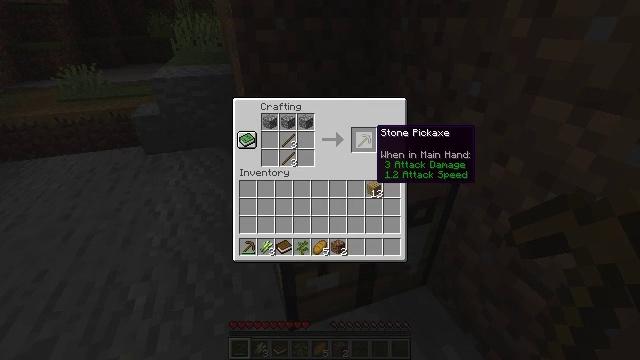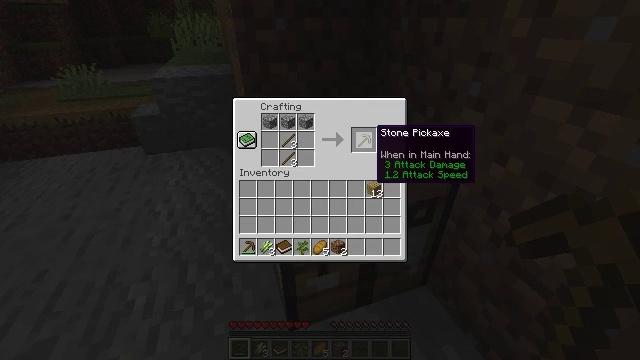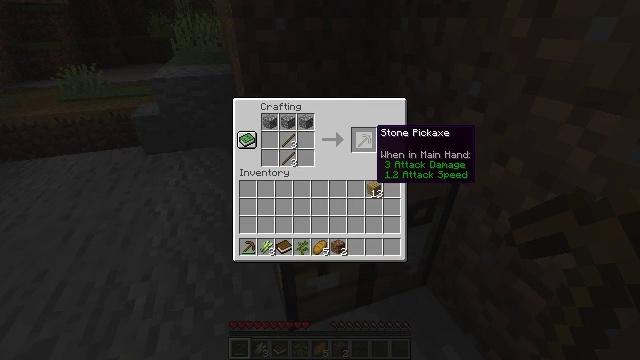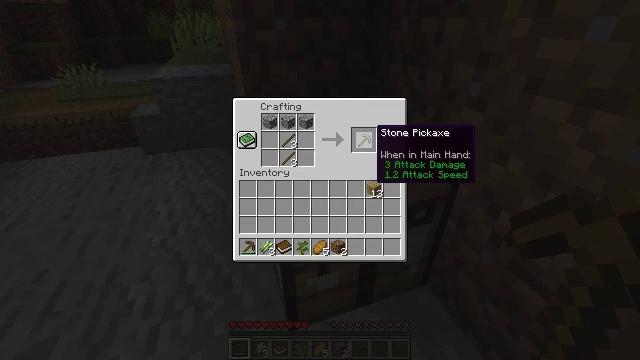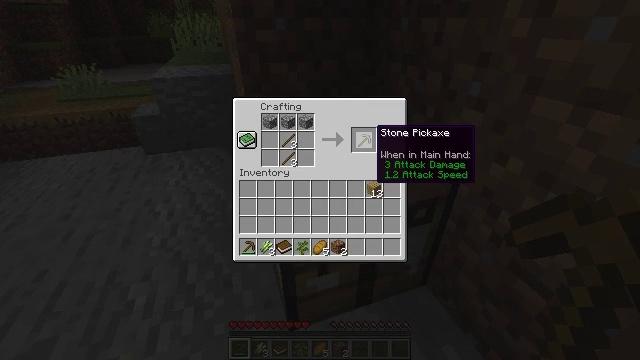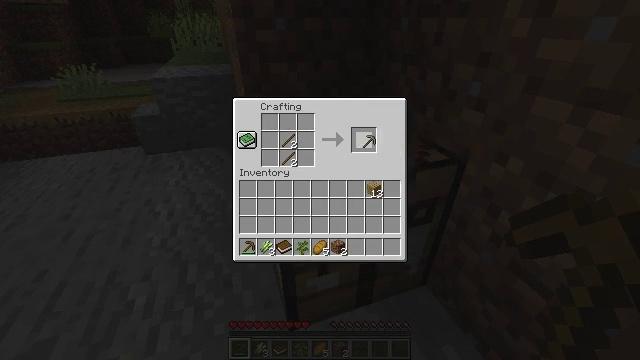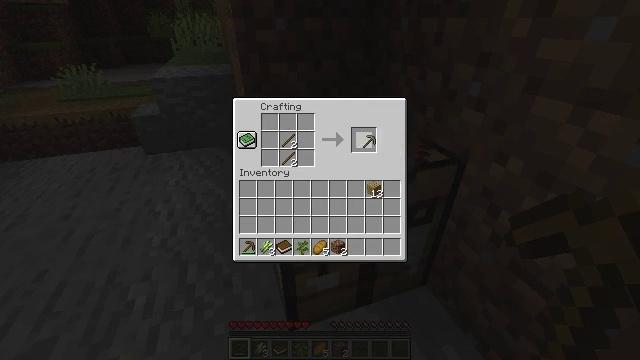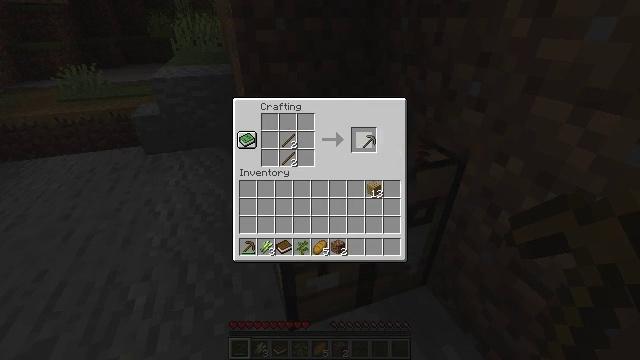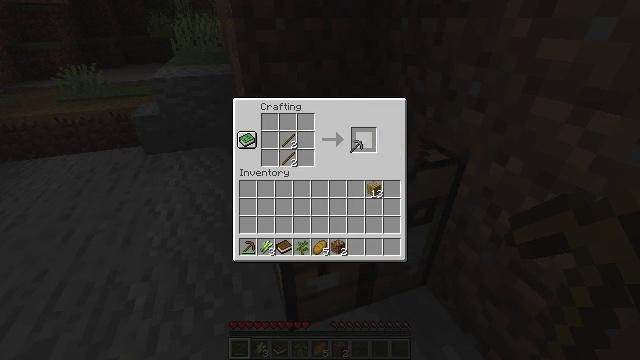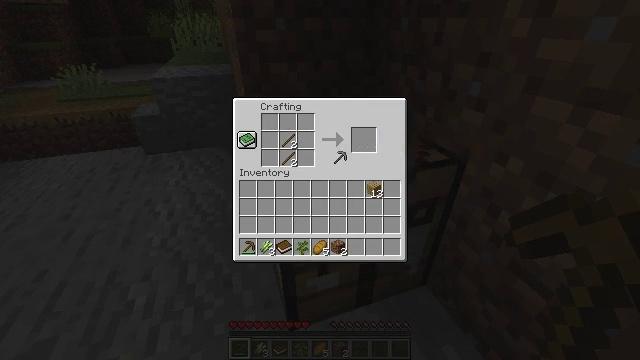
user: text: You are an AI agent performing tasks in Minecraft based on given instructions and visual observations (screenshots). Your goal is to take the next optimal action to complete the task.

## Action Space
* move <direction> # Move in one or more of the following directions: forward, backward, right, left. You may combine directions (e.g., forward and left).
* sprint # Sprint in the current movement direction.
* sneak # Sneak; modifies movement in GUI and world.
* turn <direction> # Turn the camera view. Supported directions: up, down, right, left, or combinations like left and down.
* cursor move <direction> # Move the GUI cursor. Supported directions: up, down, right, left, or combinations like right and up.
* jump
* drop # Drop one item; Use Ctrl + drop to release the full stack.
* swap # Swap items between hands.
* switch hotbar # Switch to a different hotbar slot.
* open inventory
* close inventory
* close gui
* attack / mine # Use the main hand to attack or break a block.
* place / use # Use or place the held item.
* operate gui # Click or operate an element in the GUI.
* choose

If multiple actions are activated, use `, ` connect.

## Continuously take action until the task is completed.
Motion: motion action
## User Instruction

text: Craft a stone pickaxe with cobblestones and sticks.
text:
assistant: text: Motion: no_op
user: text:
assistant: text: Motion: no_op
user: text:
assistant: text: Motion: no_op
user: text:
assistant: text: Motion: no_op
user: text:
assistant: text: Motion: no_op
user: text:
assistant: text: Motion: operate gui
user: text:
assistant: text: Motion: operate gui
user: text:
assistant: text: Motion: operate gui
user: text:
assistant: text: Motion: cursor move left
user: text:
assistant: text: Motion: cursor move left and down
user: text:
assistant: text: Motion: no_op